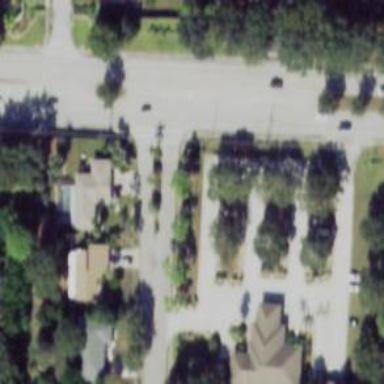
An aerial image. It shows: Residential road.